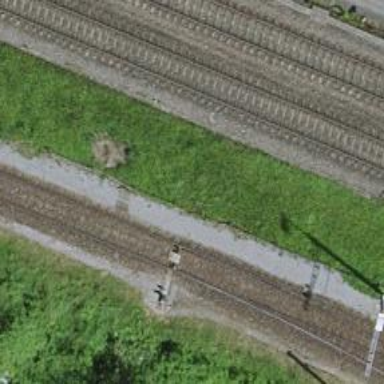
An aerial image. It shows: Railway switch.